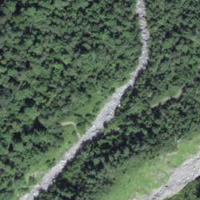
EUNIS habitat code: 32
Species observed at this site:
Pimpinella major